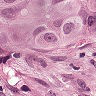
Metastatic tissue present: yes